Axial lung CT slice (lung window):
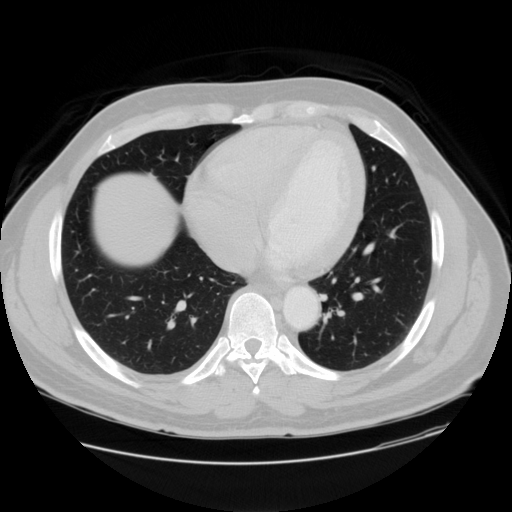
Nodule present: no